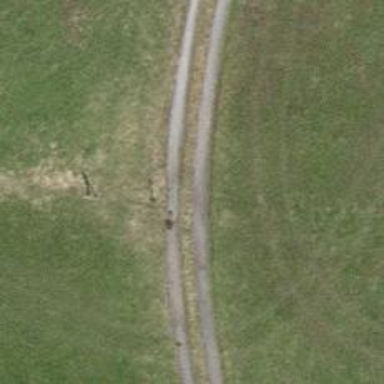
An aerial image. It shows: Unclassified road with grade-3 tracktype.